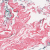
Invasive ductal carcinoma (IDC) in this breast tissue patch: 0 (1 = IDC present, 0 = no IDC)